Field crop: maize
Growth stage: 2
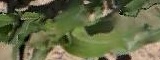
Species: maize